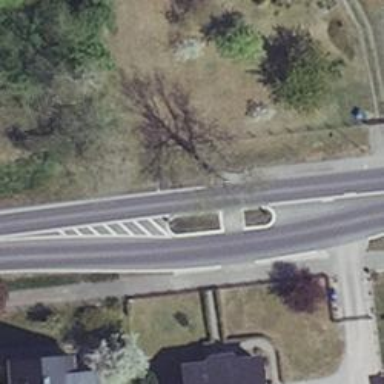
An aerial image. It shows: Crossing island designed for traffic calming.